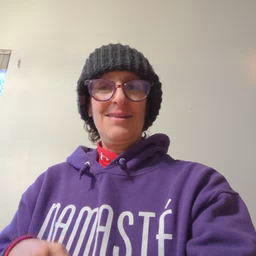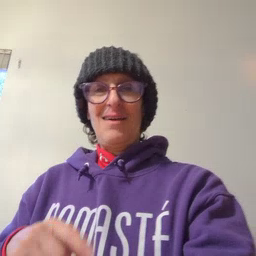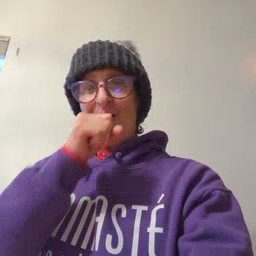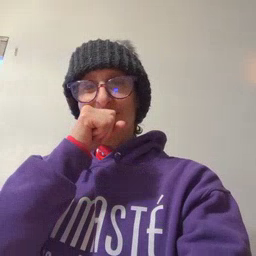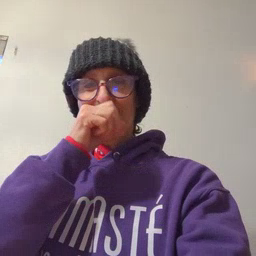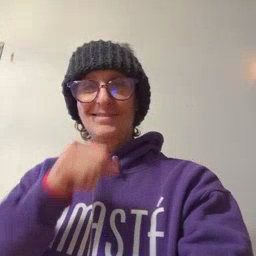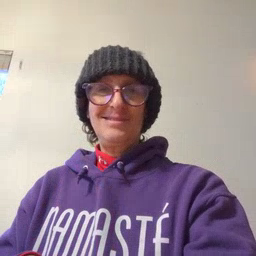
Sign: orange